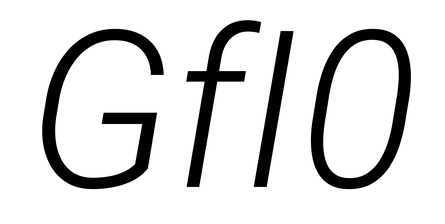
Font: Roboto-Italic_Light_Italic